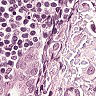
Metastatic tissue present: yes